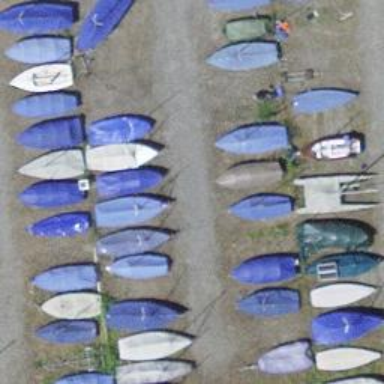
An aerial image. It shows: Boatyard located near waterway.